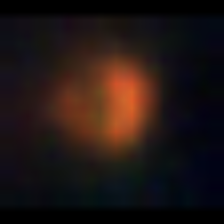
Taxon: NanoPlankton
Group: Other